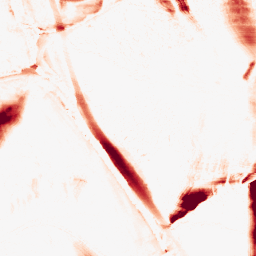
Category: morphological
Decomposition family: morphological_ellipse
Decomposition parameters: operation: opening
width: 10
height: 50
Upsampling method: sinc_hamming
Upsampling parameters: scale: 8
kernel_size: 16
Upsampling scale: 8